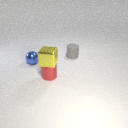
small red metal cylinder below small yellow metal cube